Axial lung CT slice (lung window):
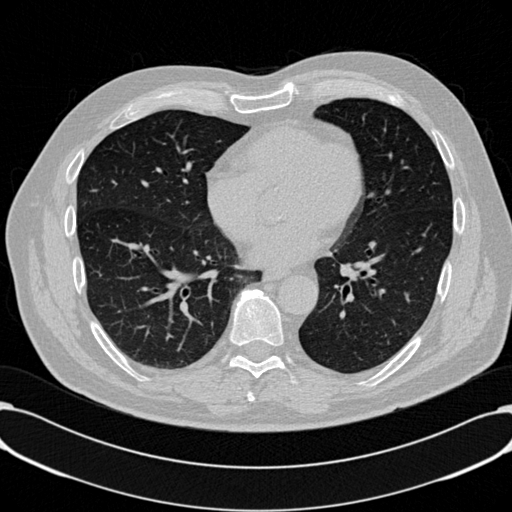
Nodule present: no